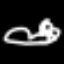
Label: squiggle